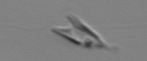
Label: Chrysochromulina_lanceolata